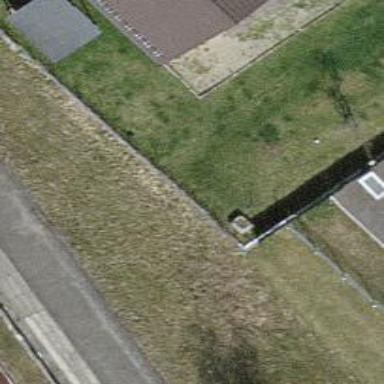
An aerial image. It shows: Metal fence.